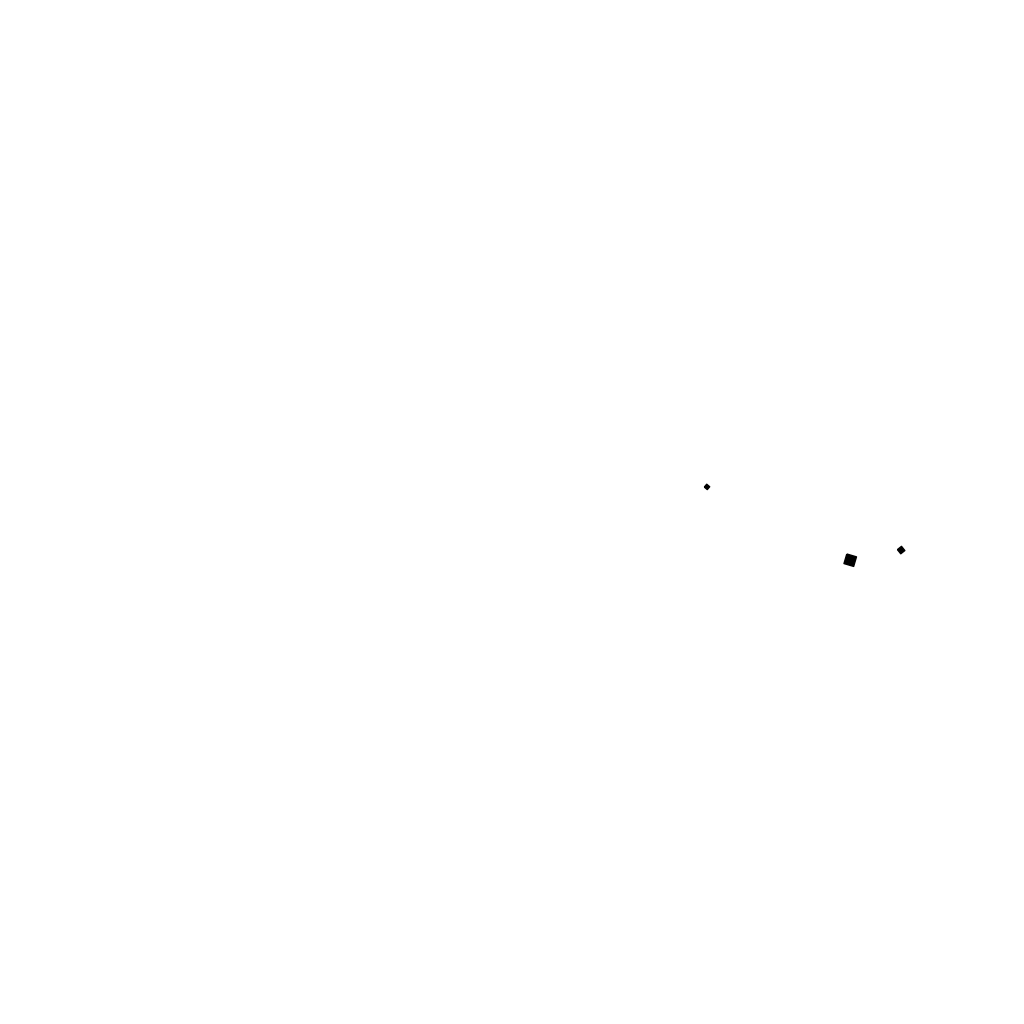
Tags: overhead vector_map, agriculture, recreation, residential, individual_rise, density_1, Building, 1.0 km²